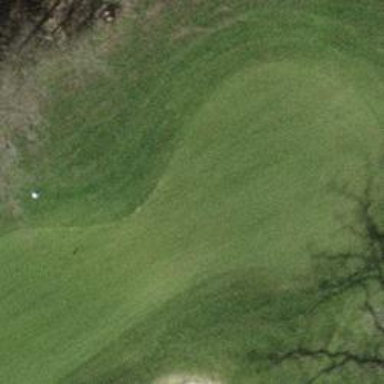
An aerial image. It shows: View of golf hole.